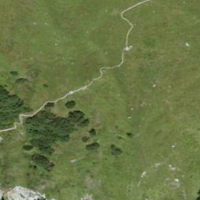
EUNIS habitat code: 26
Species observed at this site:
Marmota marmota